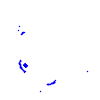
Particle: proton